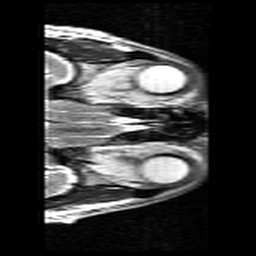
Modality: T2w
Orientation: axial
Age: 37
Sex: female
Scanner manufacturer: siemens
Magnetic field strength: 3 T
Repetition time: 7 s
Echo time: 0.085 s